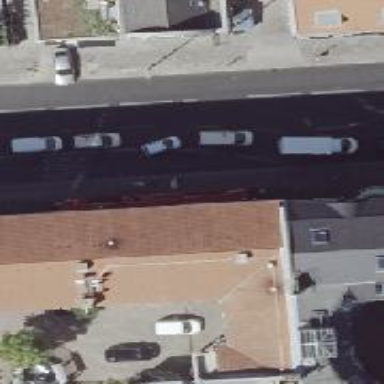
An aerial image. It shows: Sidewalk along the footway.